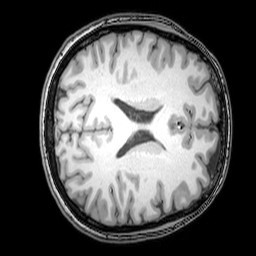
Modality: T1w
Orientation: axial
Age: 25
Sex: female
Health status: healthy
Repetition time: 0.081 s
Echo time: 0.037 s